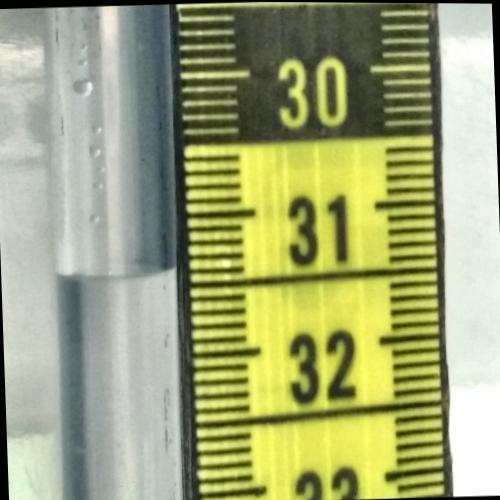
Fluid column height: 31.4 cm